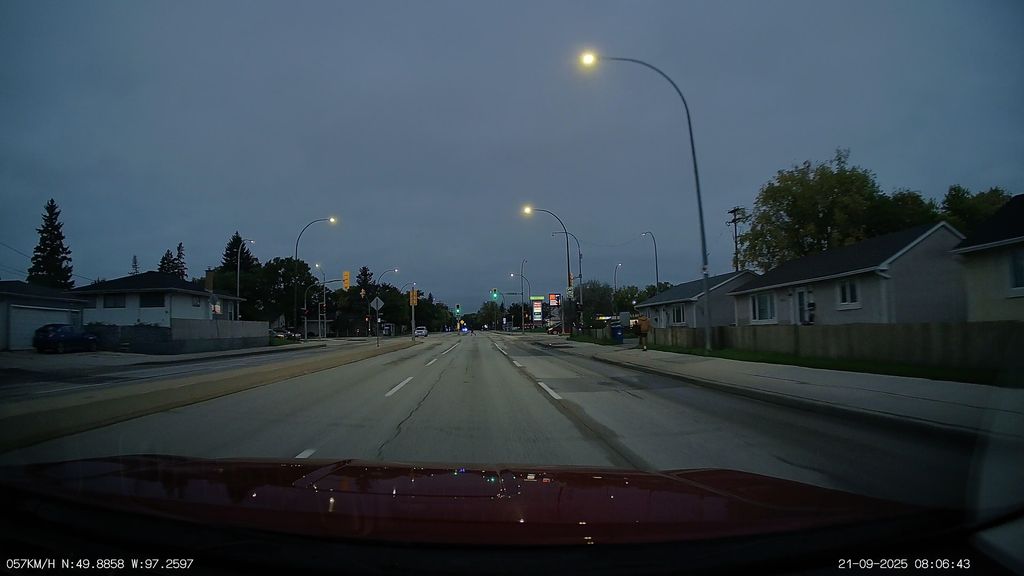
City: winnipeg